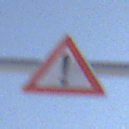
Verkehrszeichen: Gefahrenstelle
Umgebung: Outdoor, Nature
Tageszeit: MorningAfternoon
Wetter: PartlyCloudy
Licht: Natural
Jahreszeit: Winter
Kontrast: HighContrast